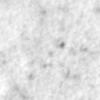
Label: no_change